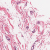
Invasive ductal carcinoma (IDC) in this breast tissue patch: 0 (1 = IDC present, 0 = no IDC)